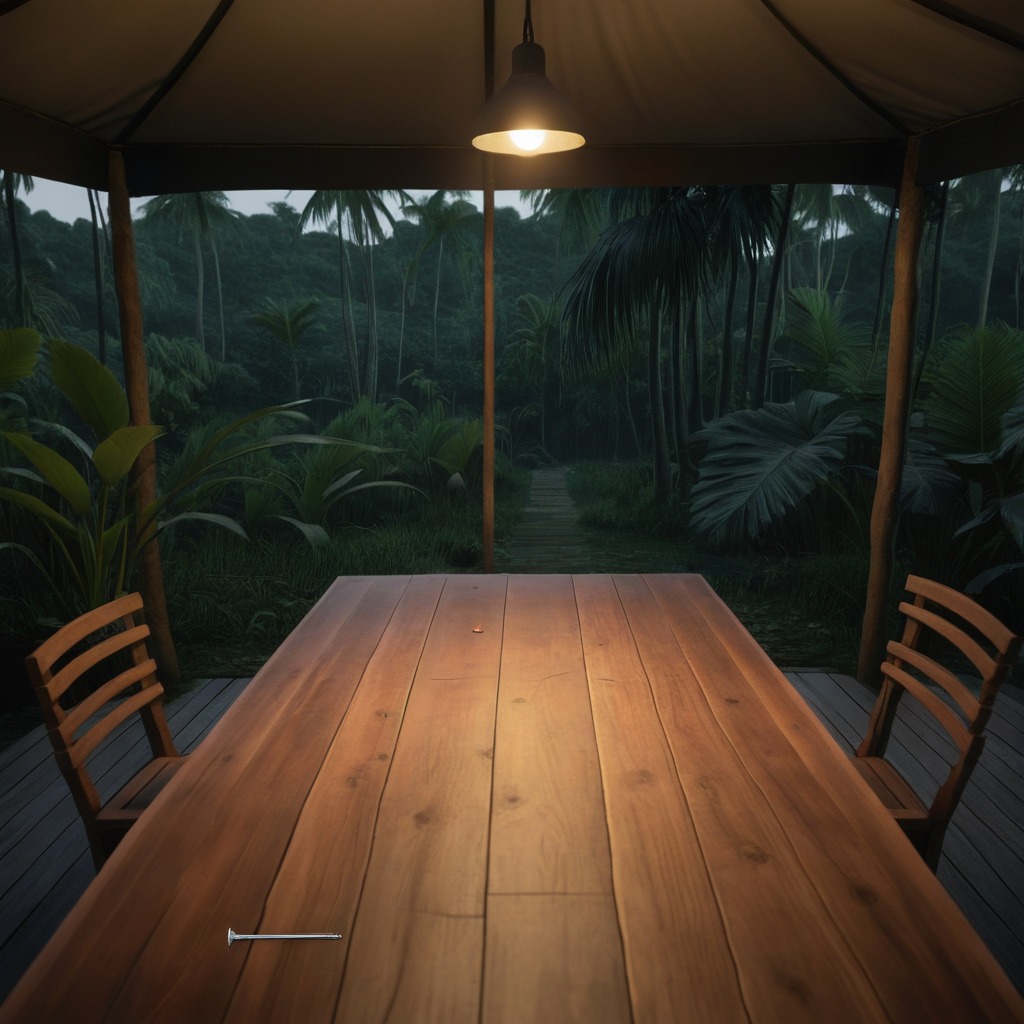
An iron nail lies on a wooden table inside a jungle field workshop tent at night.